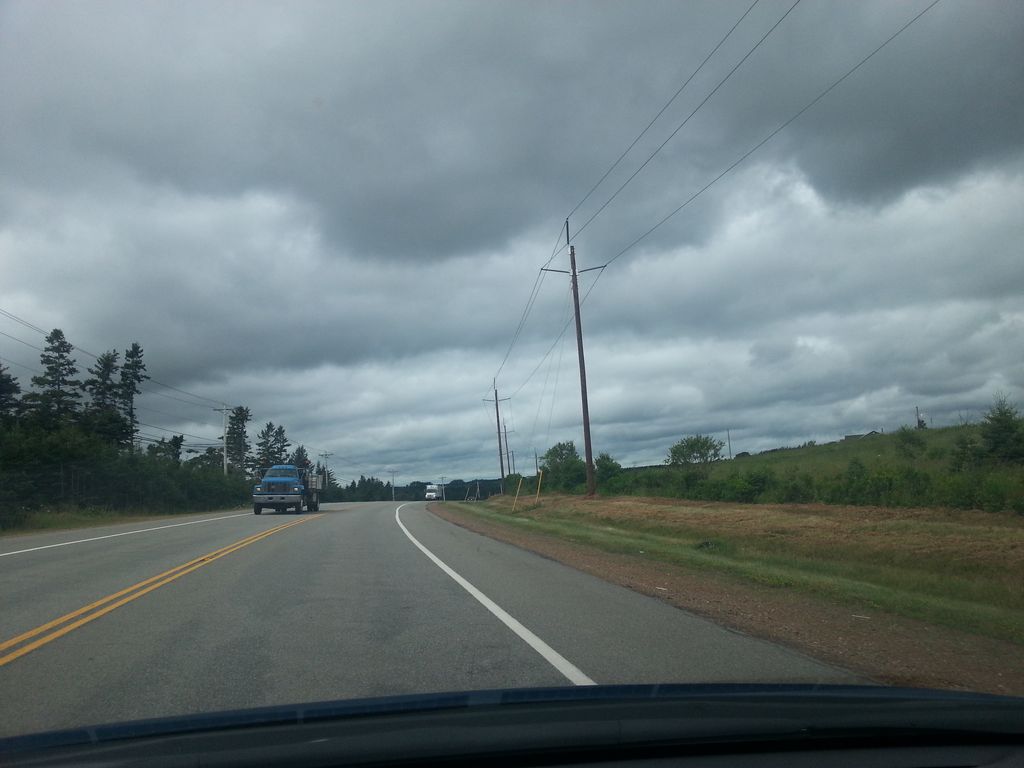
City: charlottetown